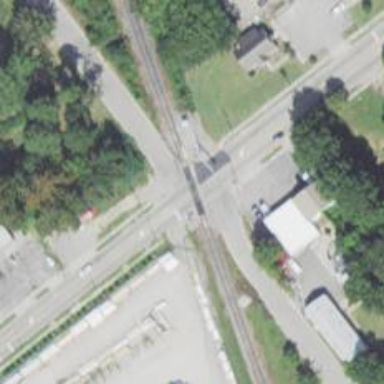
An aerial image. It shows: Railway level crossing.